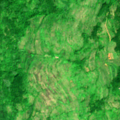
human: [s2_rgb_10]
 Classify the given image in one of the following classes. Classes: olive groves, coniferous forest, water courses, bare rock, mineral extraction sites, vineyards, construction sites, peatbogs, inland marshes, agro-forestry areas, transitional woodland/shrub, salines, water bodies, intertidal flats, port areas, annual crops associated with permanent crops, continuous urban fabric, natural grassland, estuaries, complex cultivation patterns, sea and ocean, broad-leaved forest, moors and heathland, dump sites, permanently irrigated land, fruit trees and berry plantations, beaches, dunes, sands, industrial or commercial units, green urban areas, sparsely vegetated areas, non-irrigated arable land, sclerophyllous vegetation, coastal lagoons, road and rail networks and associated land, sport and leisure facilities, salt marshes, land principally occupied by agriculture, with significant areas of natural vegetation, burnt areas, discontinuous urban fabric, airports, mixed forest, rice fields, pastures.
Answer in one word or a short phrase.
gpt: pastures, complex cultivation patterns, broad-leaved forest, transitional woodland/shrub